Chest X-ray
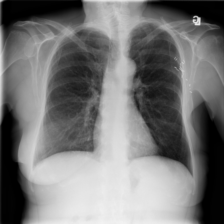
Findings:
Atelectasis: negative
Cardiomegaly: negative
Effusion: negative
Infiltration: negative
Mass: negative
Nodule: negative
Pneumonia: negative
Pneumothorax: negative
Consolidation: negative
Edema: negative
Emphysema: negative
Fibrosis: negative
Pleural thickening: negative
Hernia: negative